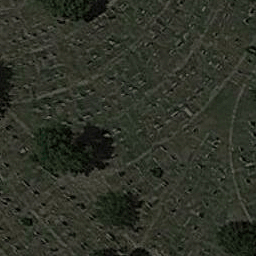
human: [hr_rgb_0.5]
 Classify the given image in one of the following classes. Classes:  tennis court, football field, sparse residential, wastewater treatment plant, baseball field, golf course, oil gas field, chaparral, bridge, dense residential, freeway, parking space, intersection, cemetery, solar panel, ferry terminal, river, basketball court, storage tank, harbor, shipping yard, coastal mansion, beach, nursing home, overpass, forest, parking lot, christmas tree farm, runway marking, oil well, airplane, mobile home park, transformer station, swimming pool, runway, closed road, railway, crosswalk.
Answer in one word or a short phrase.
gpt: cemetery